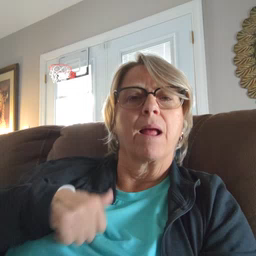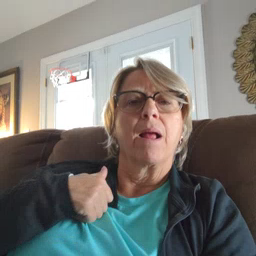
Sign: bath